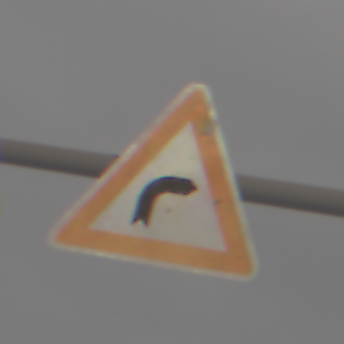
Verkehrszeichen: KurveRechts
Umgebung: Outdoor, Nature
Tageszeit: MorningAfternoon
Wetter: Overcast
Licht: Natural
Jahreszeit: Winter
Kontrast: LowContrast